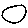
Label: circle